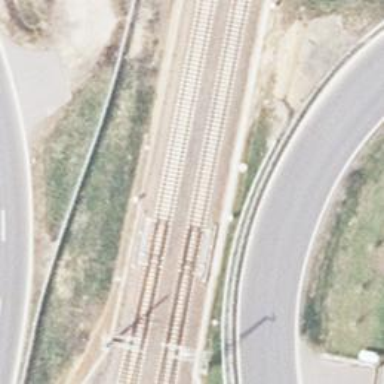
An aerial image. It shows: Railway switch with the turnout pointing to the right.